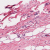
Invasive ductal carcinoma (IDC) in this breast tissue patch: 0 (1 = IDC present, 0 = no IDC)